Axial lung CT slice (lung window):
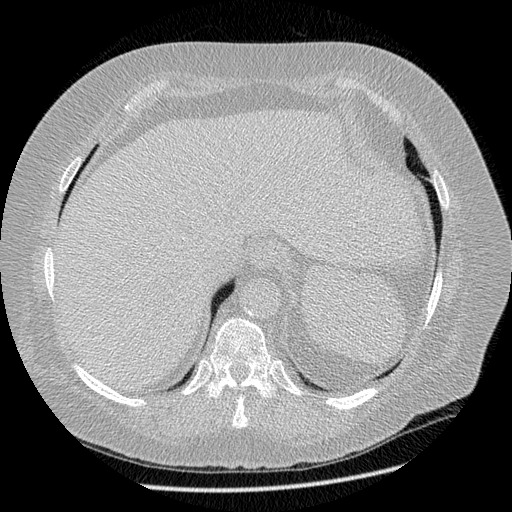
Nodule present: no